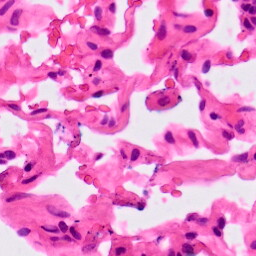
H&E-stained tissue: Lung